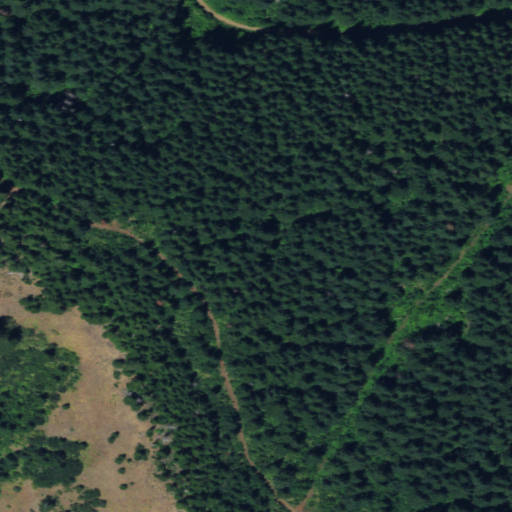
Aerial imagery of ridge(s) in Washington named Penny Ridge containing evergreen forest and shrub